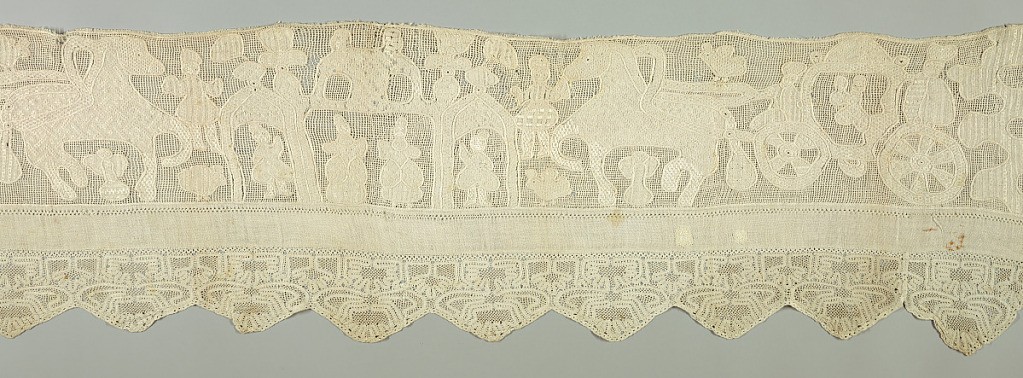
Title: Valance
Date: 19th century
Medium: linen Technique: withdrawn element with embroidery
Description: Symmetrical design of horse drawn coach in profile on either side of tripartite domed building. Many incidental human and plant forms. White on white with squared mesh ground. Symmetrical vermicular design in big shallow lobes of bobbin lace border.